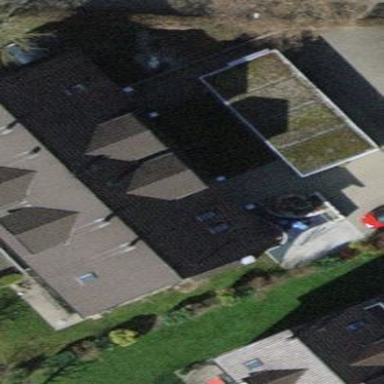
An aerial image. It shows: Terrace building.